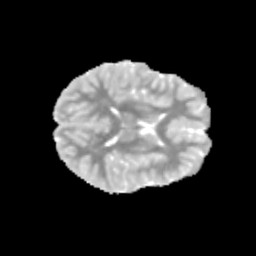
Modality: MD
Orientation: axial
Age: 10
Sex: male
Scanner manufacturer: siemens
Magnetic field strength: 3 T
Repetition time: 3.8 s
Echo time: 0.07 s